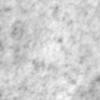
Label: no_change